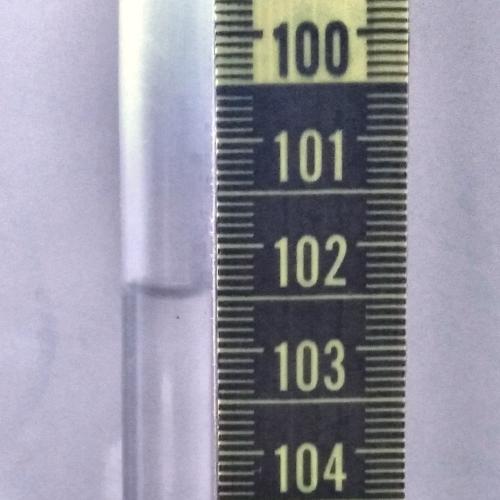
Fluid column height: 102.4 cm